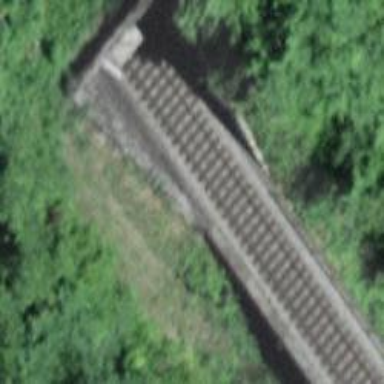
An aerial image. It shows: Railway bridge with electrified tracks and single rail.